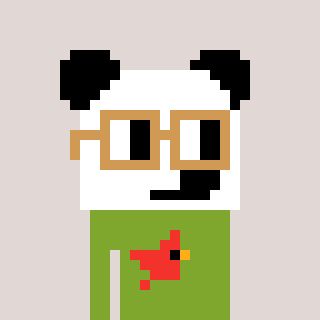
a pixel art character with square brown glasses, a panda-shaped head and a slimegreen-colored body on a warm background